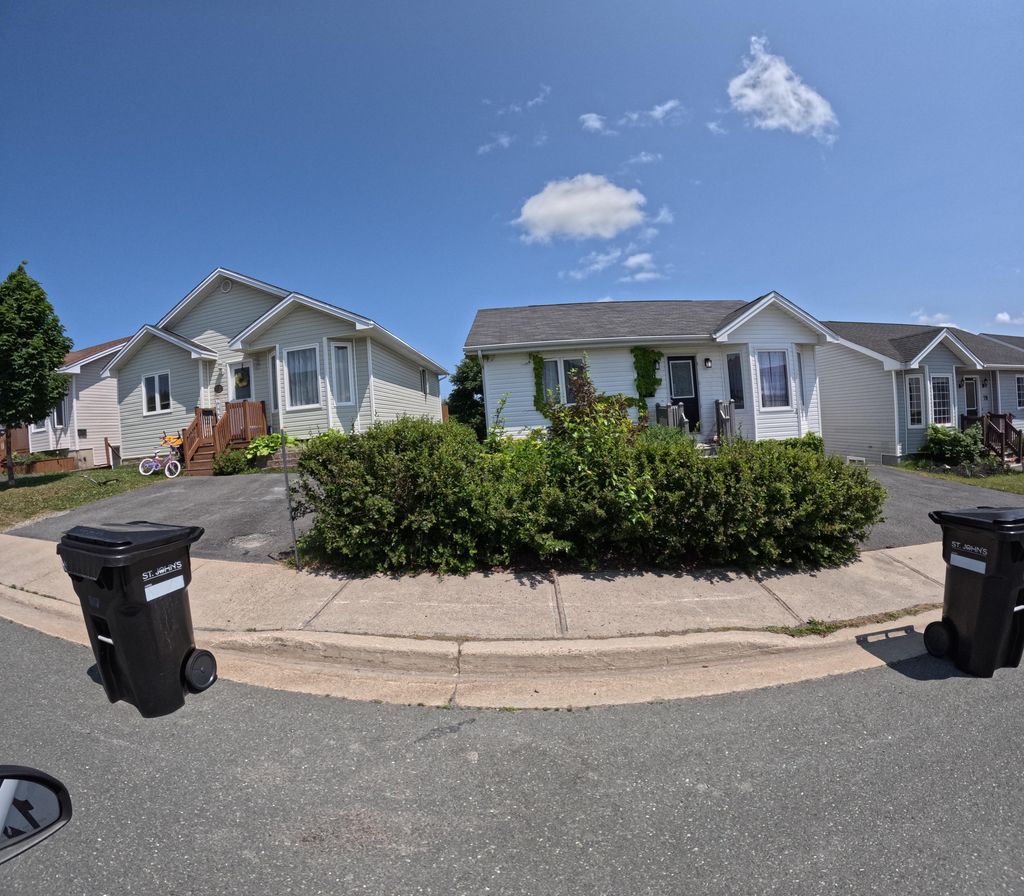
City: st_johns